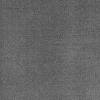
Atmospheric dust classification: dusty